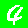
Digit: 4